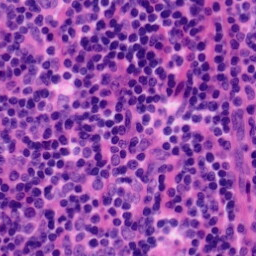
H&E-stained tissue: Tonsil